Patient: sex F, age 26
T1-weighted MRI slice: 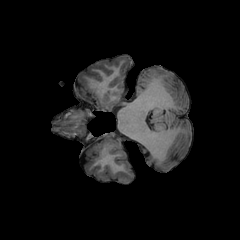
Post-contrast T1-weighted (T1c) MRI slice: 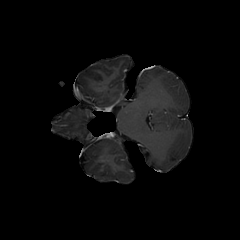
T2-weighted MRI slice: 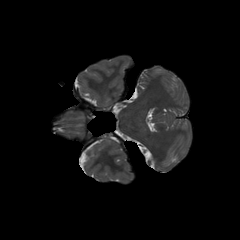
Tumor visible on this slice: no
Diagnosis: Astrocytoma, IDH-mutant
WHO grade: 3